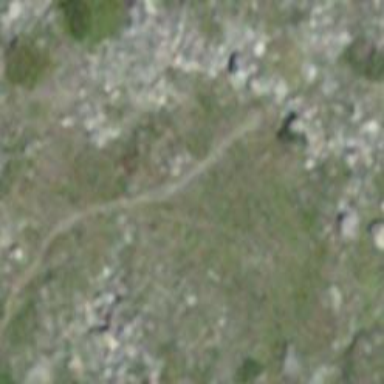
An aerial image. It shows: Path.